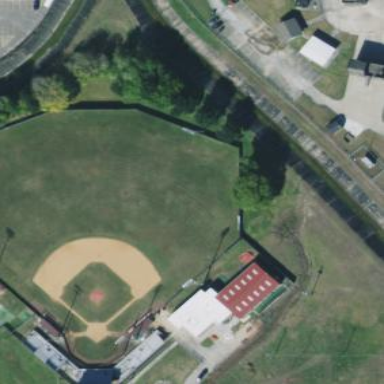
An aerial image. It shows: Baseball pitch for leisure and sports activities.